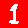
Digit: 1